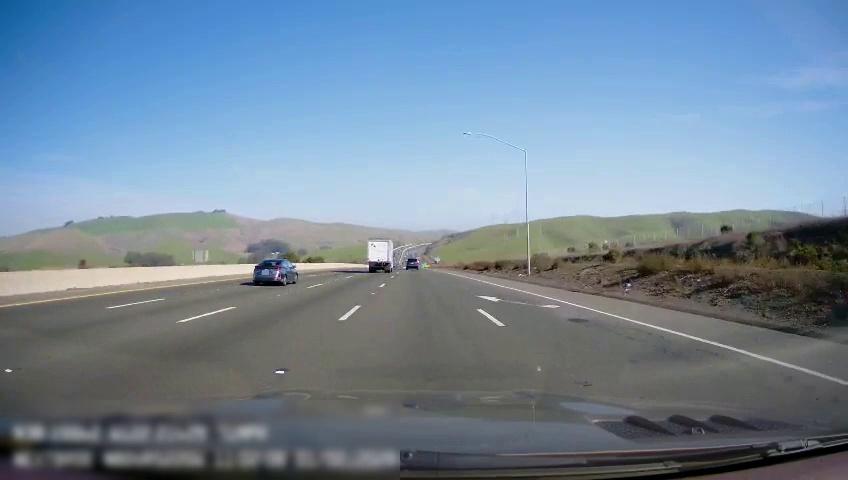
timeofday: Day
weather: Sunny
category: Drivable Space
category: Drivable Space
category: Vehicles | Car
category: Vehicles | Truck
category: Vehicles | SUV
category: Lanes | Alternate Lane
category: Lanes | Alternate Lane
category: Lanes | Alternate Lane
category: Lanes | Current Lane
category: Lanes | Current Lane
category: Lanes | Alternate Lane